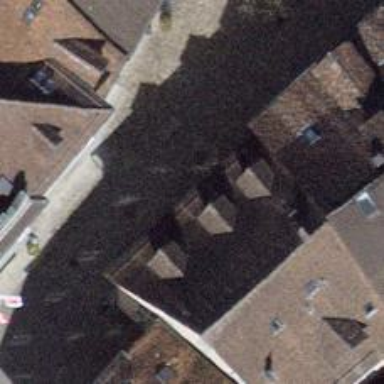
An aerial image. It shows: Living street paved with unhewn cobblestones.